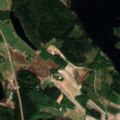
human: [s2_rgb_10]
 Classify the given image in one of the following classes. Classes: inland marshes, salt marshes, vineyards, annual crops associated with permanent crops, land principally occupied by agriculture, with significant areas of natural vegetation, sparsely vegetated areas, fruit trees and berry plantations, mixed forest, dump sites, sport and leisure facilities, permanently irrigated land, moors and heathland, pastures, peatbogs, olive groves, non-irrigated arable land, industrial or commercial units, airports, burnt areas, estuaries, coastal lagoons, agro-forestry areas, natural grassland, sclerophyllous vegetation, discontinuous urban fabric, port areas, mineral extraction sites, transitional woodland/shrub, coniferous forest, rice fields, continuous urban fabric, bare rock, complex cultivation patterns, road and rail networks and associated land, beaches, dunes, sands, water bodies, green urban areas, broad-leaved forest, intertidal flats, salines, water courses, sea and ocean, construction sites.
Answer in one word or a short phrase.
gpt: land principally occupied by agriculture, with significant areas of natural vegetation, coniferous forest, mixed forest, inland marshes, water bodies